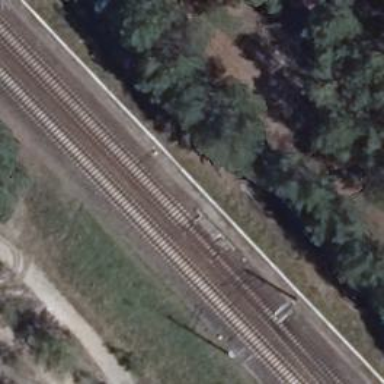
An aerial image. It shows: Railway switch with the turnout pointing to the right.